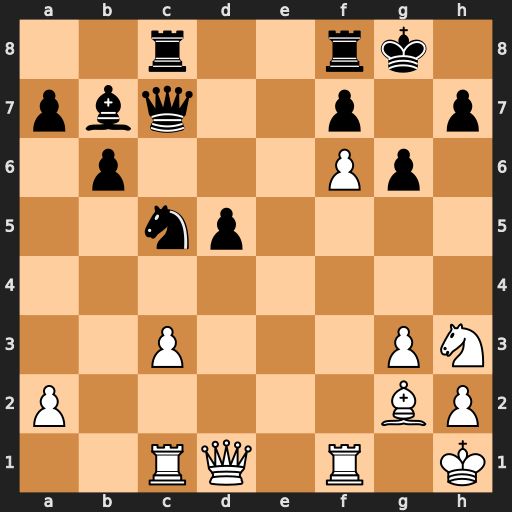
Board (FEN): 2r2rk1/pbq2p1p/1p3Pp1/2np4/8/2P3PN/P5BP/2RQ1R1K
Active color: w
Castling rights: -
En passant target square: -
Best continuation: Qd2 Ne6 Qh6 Qe5 g4 Rxc3 Rxc3